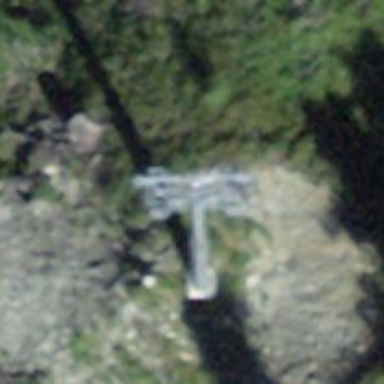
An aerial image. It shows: Pylon used for aerialway.